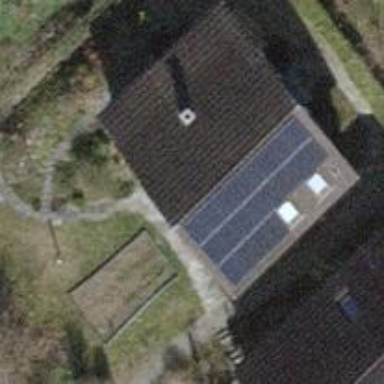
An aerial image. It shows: Small solar photovoltaic panel generator on the roof of building.